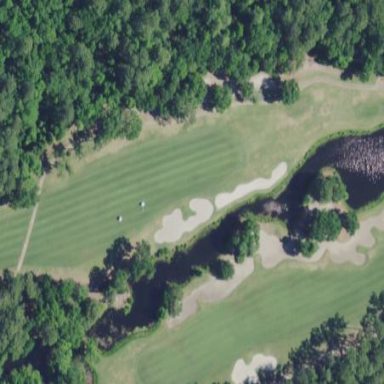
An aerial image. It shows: Sand bunker on golf course.